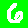
Digit: 6